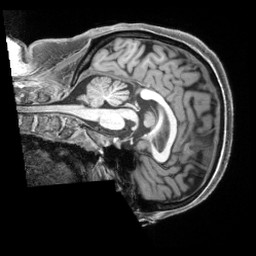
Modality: T1w
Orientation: sagittal
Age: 30
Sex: female
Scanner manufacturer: siemens
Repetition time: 2.3 s
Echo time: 0.00229 s